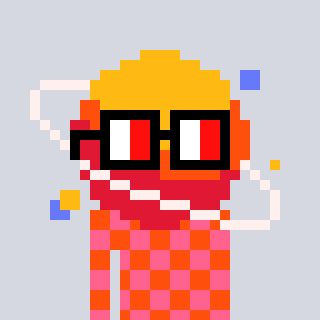
a pixel art character with square glasses with black frames and red eyes, a saturn-shaped head and a orange-colored body on a cool background